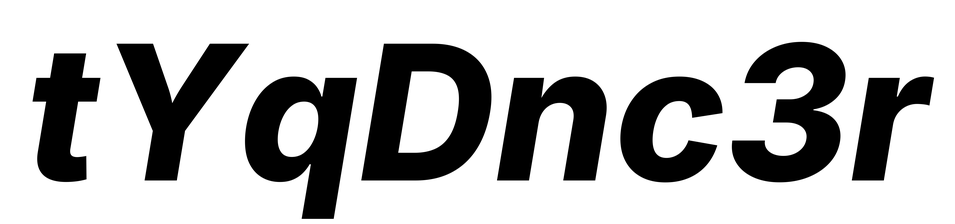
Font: Inter-Italic_ExtraBold_Italic